Field crop: maize
Growth stage: 2
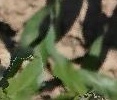
Species: maize